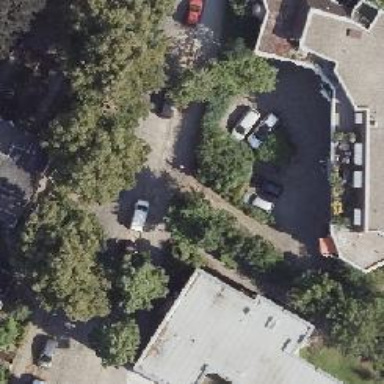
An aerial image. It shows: Parking area with cobblestone surface.